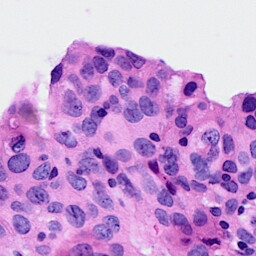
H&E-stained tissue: Breast